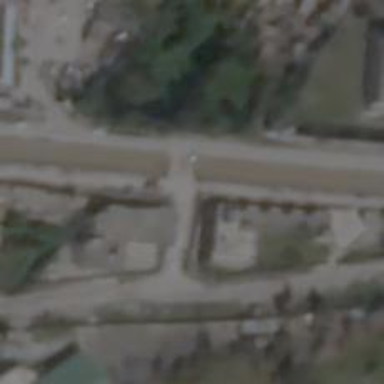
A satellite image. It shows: Secondary road crossing bridge.